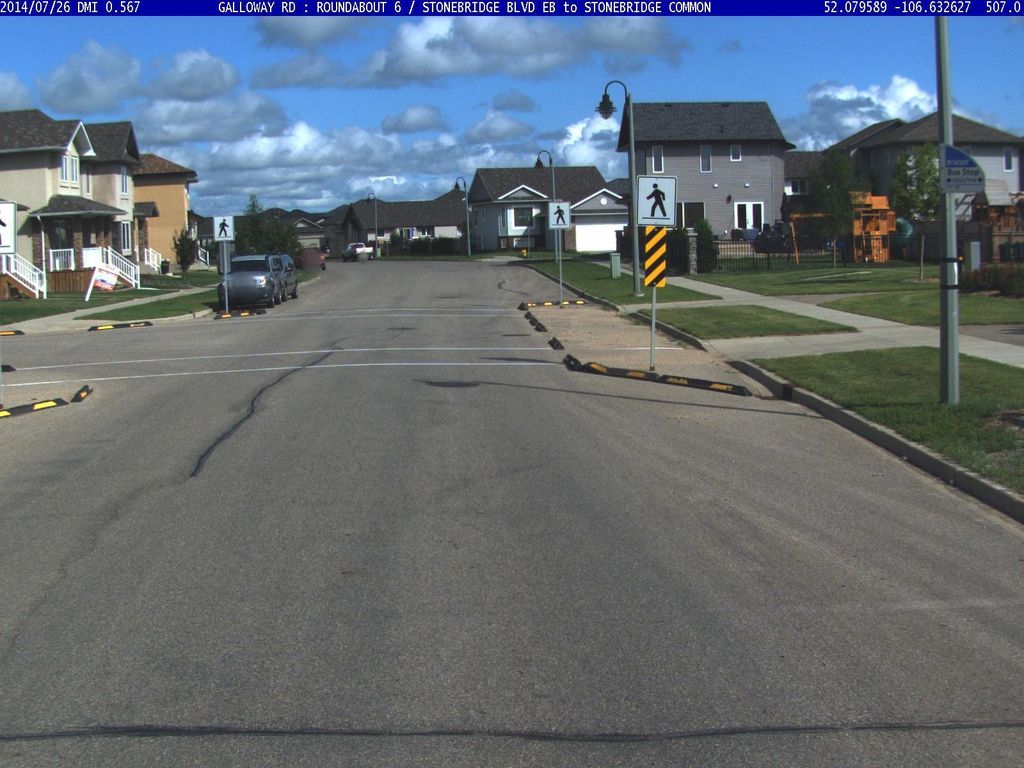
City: saskatoon